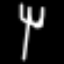
Label: fork